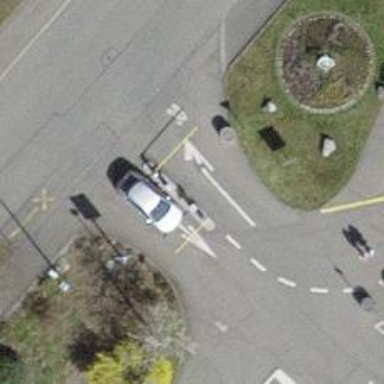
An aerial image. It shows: Lift gate barrier.